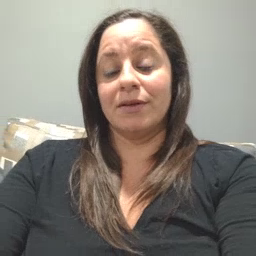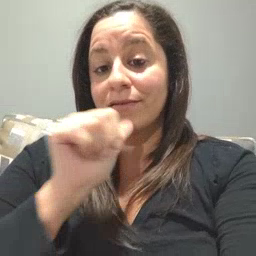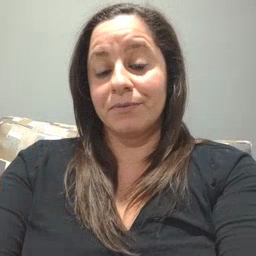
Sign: not